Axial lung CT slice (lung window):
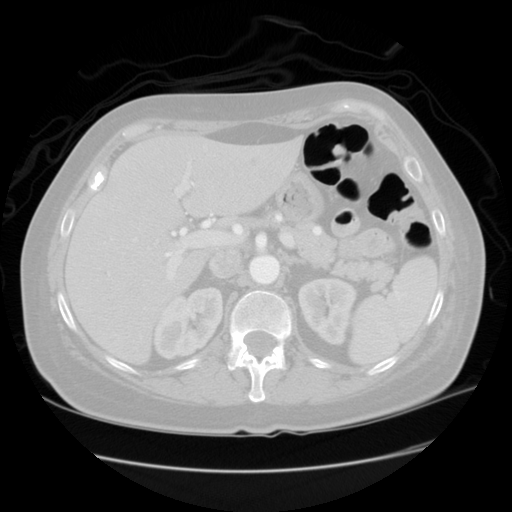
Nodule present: no